Question: I am facing a very odd problem. Can any one tell me what is wrong with the following code-:
'''
#include <Windows.h>
LRESULT CALLBACK WindowFunc(HWND, UINT, WPARAM, LPARAM);
char szWinName[]="MyWin";
int WINAPI WinMain(HINSTANCE hThisInst, HINSTANCE hPrevInst,
LPSTR lpszArgs, int nWinMode)
{
HWND hwnd;
MSG msg;
WNDCLASSEX wndclass;
wndclass.cbSize=sizeof(WNDCLASSEX);
wndclass.hInstance=hThisInst;
wndclass.lpszClassName=szWinName;
wndclass.lpfnWndProc=WindowFunc;
wndclass.style=0;
wndclass.hIcon=LoadIcon(NULL,IDI_APPLICATION)
wndclass.hIconSm=NULL;
wndclass.hCursor=LoadCursor(NULL,IDC_ARROW);
wndclass.lpszMenuName=NULL;
wndclass.cbClsExtra=0;
wndclass.cbWndExtra=0;
wndclass.hbrBackground=(HBRUSH) GetStockObject(LTGRAY_BRUSH);
if(!RegisterClassEx(&wndclass)) return 0;
hwnd=CreateWindow(
szWinName,
"Hello World",
WS_OVERLAPPED,
CW_USEDEFAULT,
CW_USEDEFAULT,
500,
500,
NULL,
NULL,
hThisInst,
NULL
);
ShowWindow(hwnd, nWinMode);
UpdateWindow(hwnd);
while(GetMessage(&msg, NULL, 0, 0)>0)
{
TranslateMessage(&msg);
DispatchMessage(&msg);
}
return msg.wParam;
}
LRESULT CALLBACK WindowFunc(HWND hwnd, UINT message, WPARAM wparam,
LPARAM lparam)
{
switch(message){
case WM_DESTROY:
PostQuitMessage(0);
break;
default:
return DefWindowProc(hwnd,message,wparam,lparam);
}
return 0;
}
'''
I am getting the following window-:

As you can see there is no system menu. I do not know why this is happening. But if I replace the above code with the following code it seems to work just fine-:
'''
#include<windows.h>
LRESULT CALLBACK WinProc(HWND,UINT,WPARAM,LPARAM);
char szWinName[]="Main Window";
int WINAPI WinMain(HINSTANCE thisInst,HINSTANCE prevInst,
LPSTR lpCmdArgs, int nMode){
HWND hwnd;
MSG msg;
WNDCLASSEX wndclass;
wndclass.cbSize=sizeof(WNDCLASSEX);
wndclass.hInstance=thisInst;
wndclass.lpszClassName=szWinName;
wndclass.lpfnWndProc=WinProc;
wndclass.style=0;
wndclass.hIcon=LoadIcon(NULL,IDI_APPLICATION)
wndclass.hIconSm=NULL;
wndclass.hCursor=LoadCursor(NULL,IDC_ARROW);
wndclass.lpszMenuName=NULL;
wndclass.cbClsExtra=0;
wndclass.cbWndExtra=0;
wndclass.hbrBackground=(HBRUSH)GetStockObject(LTGRAY_BRUSH);
if(!RegisterClassEx(&wndclass)) return 0;
hwnd=CreateWindow( szWinName,
"Hello World",
WS_OVERLAPPEDWINDOW,
CW_USEDEFAULT,
CW_USEDEFAULT,
500,
500,
NULL,
NULL,
thisInst,
NULL
);
ShowWindow(hwnd,nMode);
UpdateWindow(hwnd);
while(GetMessage(&msg,NULL,0,0))
{
TranslateMessage(&msg);
DispatchMessage(&msg);
}
return msg.wParam;
}
LRESULT CALLBACK WinProc(HWND hWnd, UINT message,
WPARAM wparam, LPARAM lparam){
switch(message){
case WM_DESTROY:
PostQuitMessage(0);
break;
default:
return DefWindowProc(hWnd, message, wparam, lparam);
}
return 0;
}
'''
Please can someone tell me what I doing wrong in the first code segment I have tried everything and not been able to find what is wrong with it. I am using a normal Win32 Project in Visual Studio 2008 Professional Edition. If anyone wants I can mail the project to them to test it out for themselves. A quick reply would be appreciated. Thank You.
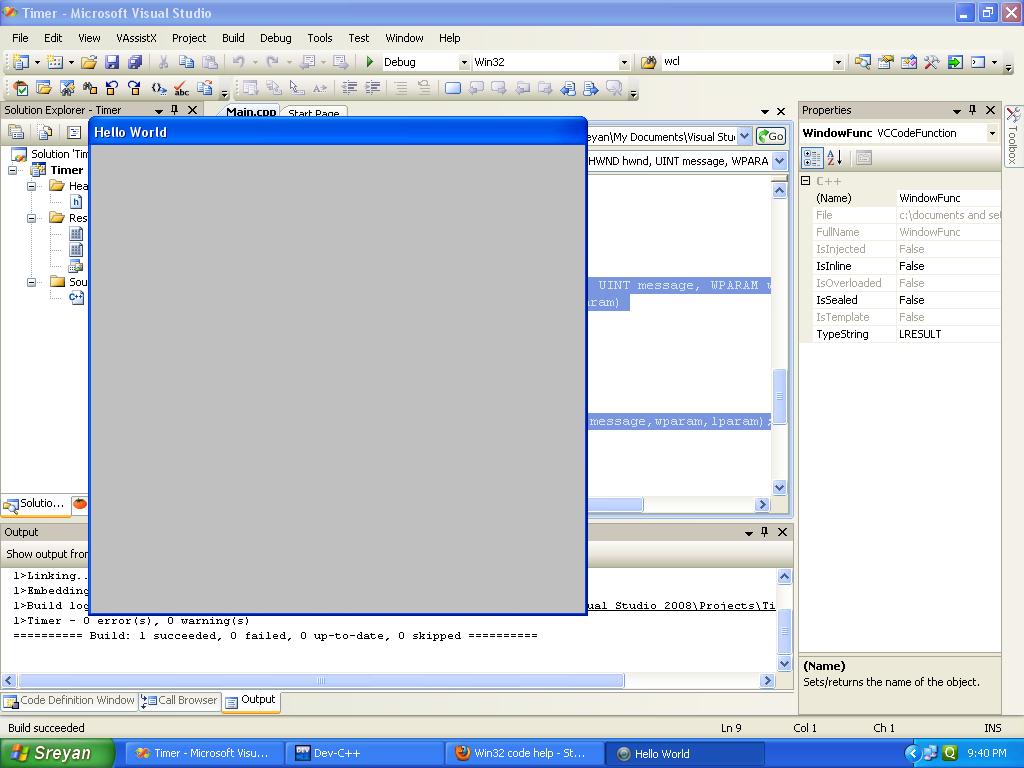
Answer: In the bottom code segment you use WS_OVERLAPPEDWINDOW as a window style, which is what gives you the system menu. The first code segment only has WS_OVERLAPPED, which only gives you the title bar and border.